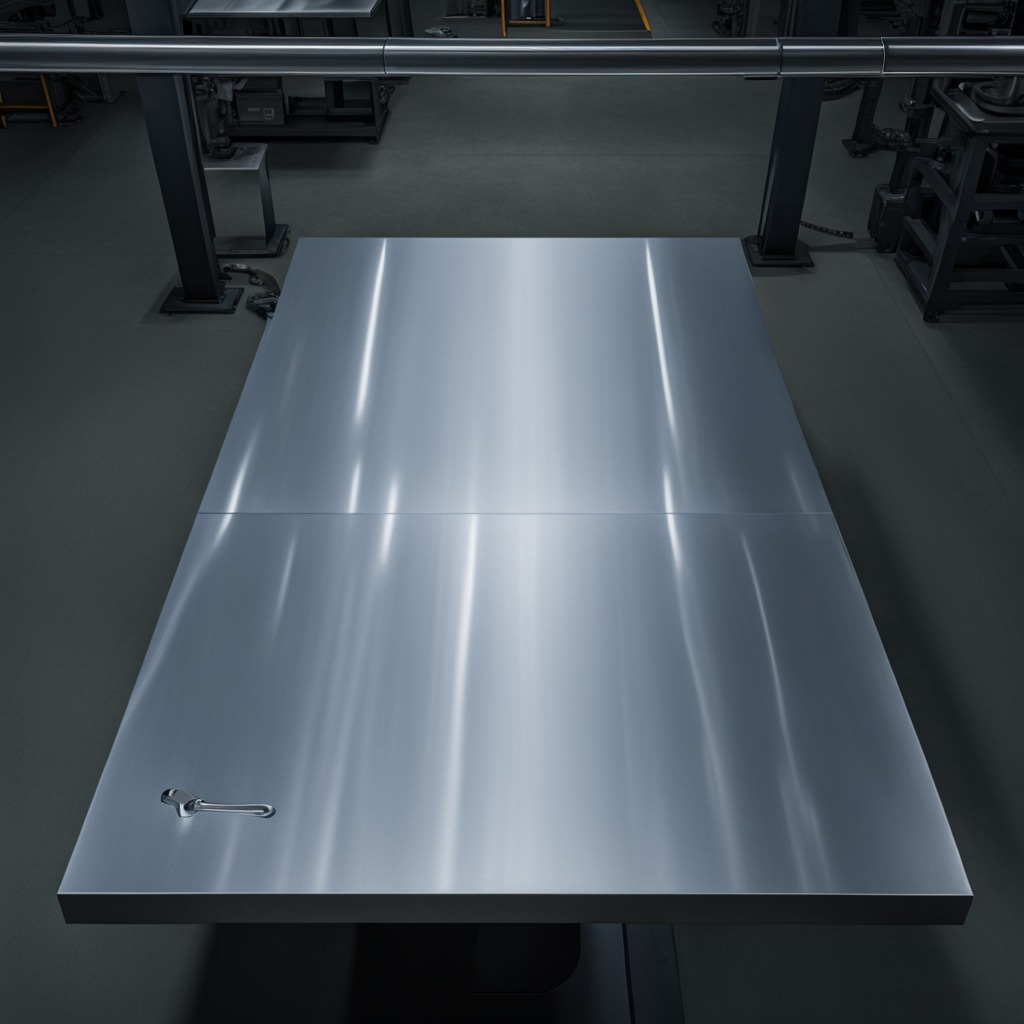
An wrench is lying on the clean empty table in the basement in the evening.